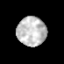
Tissue: prostate
Cell type: T cells
Senescence score: 0.305
Nuclear area (px): 836
Mean DAPI intensity: 189.989